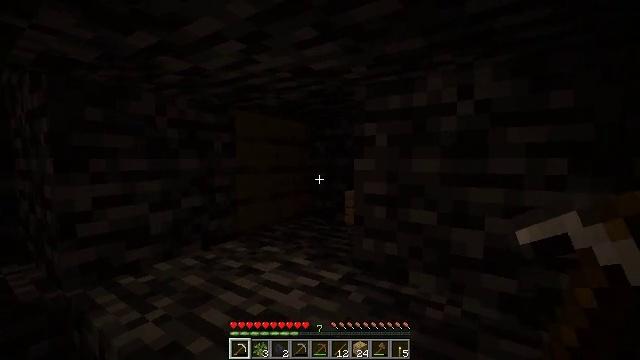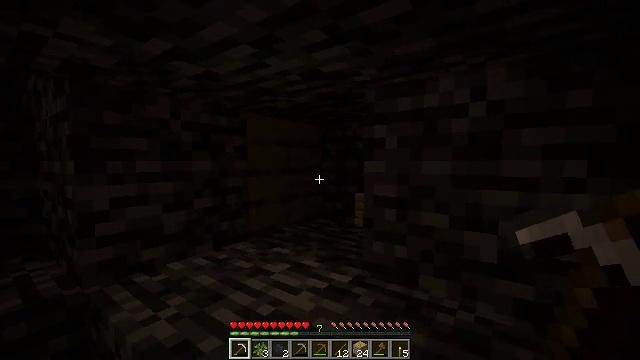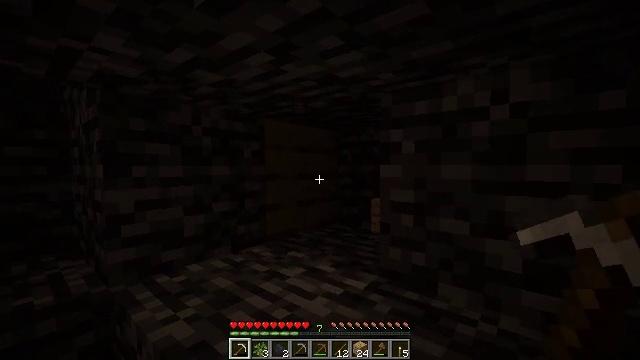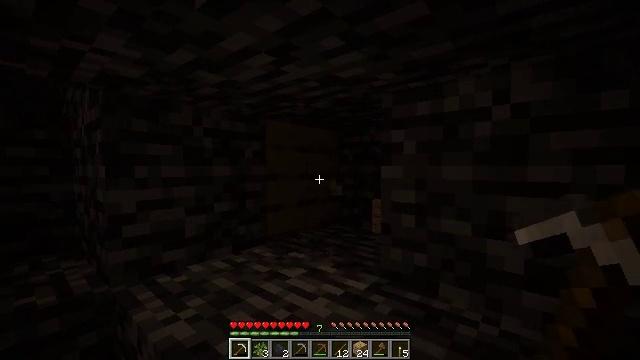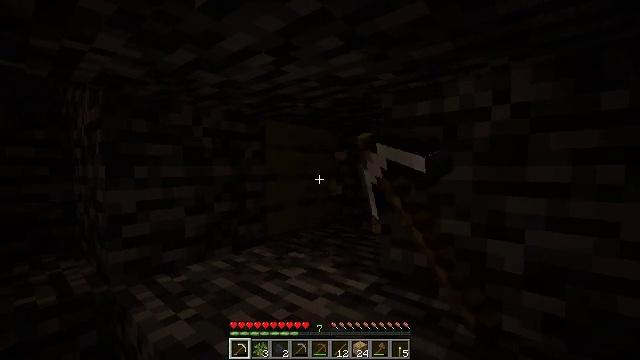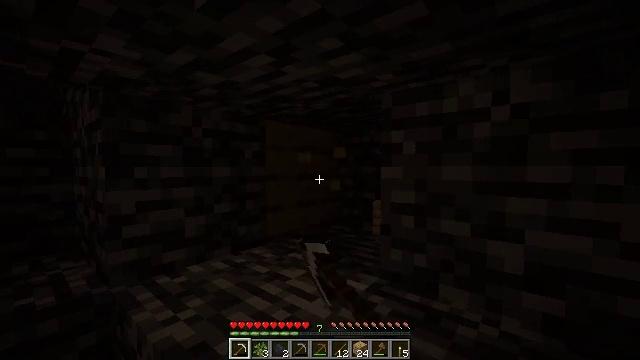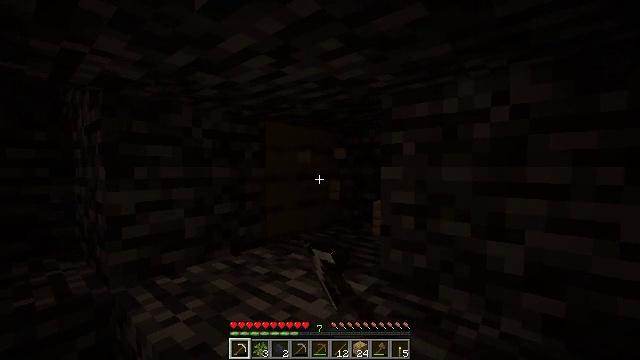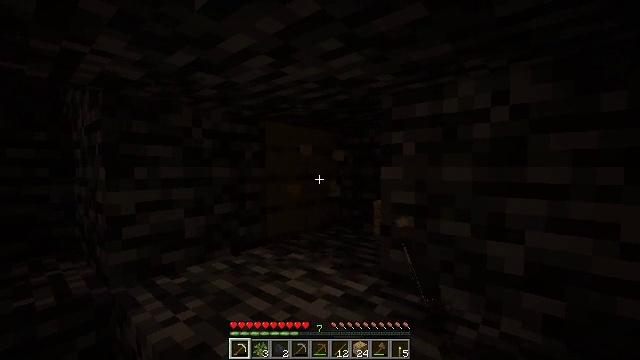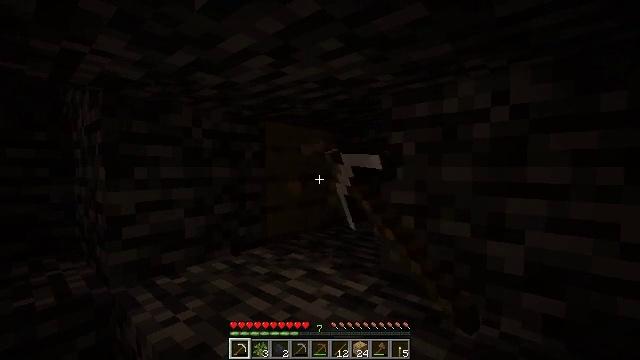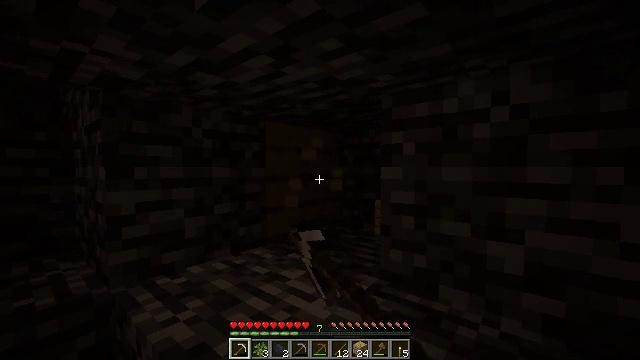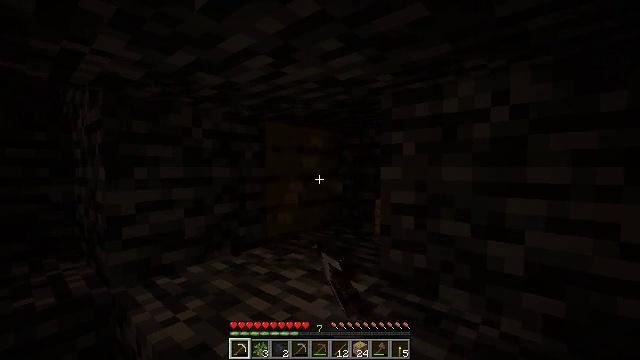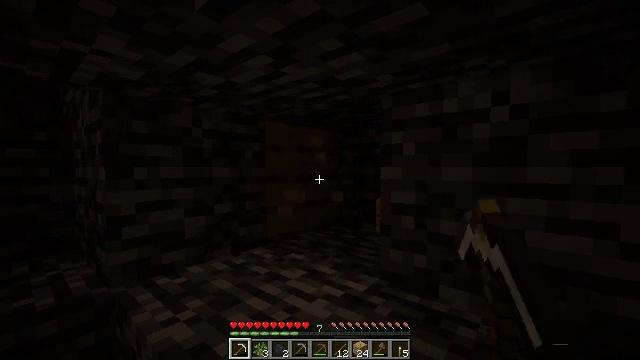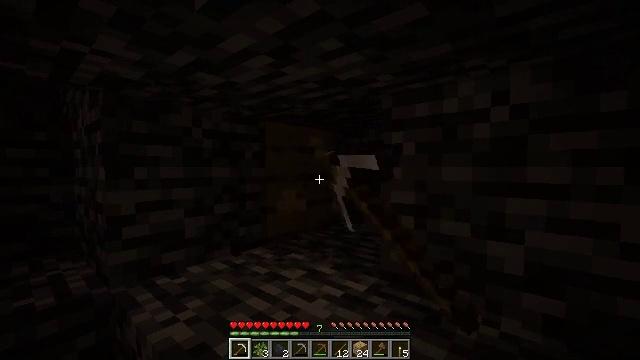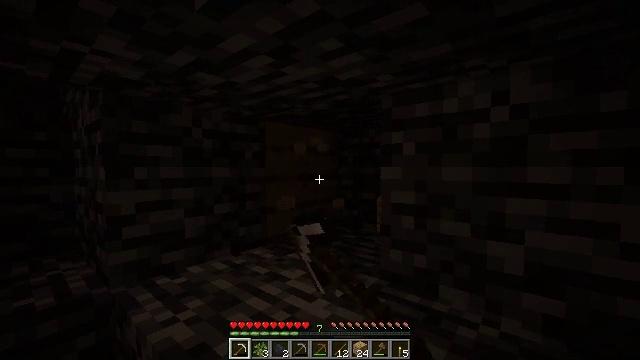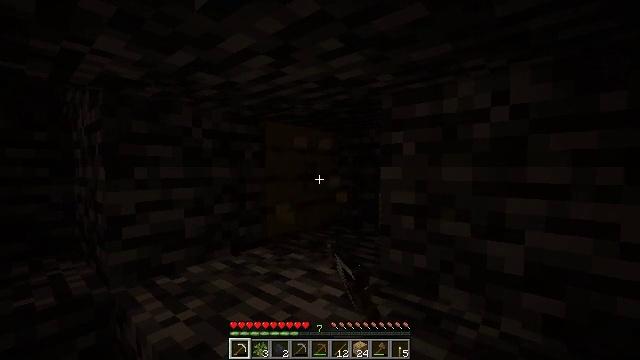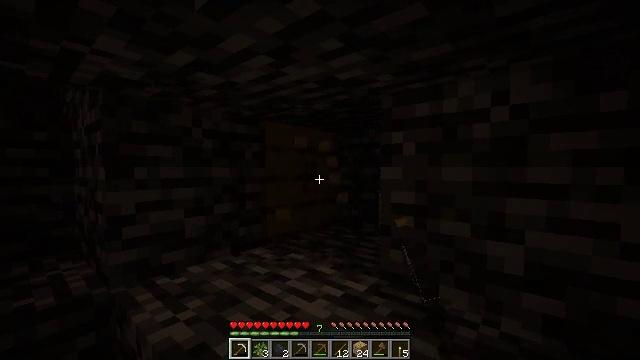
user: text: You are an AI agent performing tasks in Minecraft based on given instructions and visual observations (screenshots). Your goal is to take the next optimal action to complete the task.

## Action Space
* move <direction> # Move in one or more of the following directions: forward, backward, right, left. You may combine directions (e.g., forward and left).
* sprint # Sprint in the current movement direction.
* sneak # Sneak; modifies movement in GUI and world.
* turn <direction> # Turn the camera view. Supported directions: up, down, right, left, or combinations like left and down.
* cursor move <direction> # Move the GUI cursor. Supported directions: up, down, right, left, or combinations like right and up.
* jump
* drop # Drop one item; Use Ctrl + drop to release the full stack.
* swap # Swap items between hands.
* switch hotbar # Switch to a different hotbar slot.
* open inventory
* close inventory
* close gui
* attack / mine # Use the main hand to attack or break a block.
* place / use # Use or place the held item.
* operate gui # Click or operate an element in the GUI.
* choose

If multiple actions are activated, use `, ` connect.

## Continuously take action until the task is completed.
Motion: motion action
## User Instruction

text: Mine planks.
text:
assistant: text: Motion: turn left
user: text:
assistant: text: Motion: turn left and up
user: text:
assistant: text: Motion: attack / mine
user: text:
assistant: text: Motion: attack / mine
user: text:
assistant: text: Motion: attack / mine
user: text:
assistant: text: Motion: attack / mine
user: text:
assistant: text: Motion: attack / mine
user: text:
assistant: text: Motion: attack / mine
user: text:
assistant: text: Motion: attack / mine
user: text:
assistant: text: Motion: attack / mine
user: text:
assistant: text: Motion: attack / mine
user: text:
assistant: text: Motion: attack / mine
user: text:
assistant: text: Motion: attack / mine
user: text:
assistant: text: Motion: attack / mine
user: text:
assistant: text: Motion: attack / mine
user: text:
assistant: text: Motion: attack / mine
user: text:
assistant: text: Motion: attack / mine
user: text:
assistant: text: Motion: attack / mine
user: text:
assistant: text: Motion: attack / mine
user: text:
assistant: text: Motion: attack / mine
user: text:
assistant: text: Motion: attack / mine
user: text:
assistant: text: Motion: attack / mine
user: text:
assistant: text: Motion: attack / mine
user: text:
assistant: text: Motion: attack / mine
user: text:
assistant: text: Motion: attack / mine
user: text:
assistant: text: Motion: attack / mine
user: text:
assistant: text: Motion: attack / mine
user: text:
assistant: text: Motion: attack / mine
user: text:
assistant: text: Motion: attack / mine
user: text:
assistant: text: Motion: attack / mine